【题型】选择题　【知识点】立体几何　【难度】medium
在四棱锥\(S-ABCD\)中，若\(\overrightarrow{SA}=x\overrightarrow{SB}+y\overrightarrow{SC}+z\overrightarrow{SD}\)，则实数组\((x,y,z)\)可能是（ ）

A. \((1,1,1)\) \quad B. \((1,-1,1)\) \quad C. \((1,0,-1)\) \quad D. \((1,-1,-1)\)

\vspace{1em}
【解答】
【答案】B

\vspace{1em}

【知识点】空间向量加减运算的几何表示

\vspace{1em}

【分析】利用底面是平行四边形判断B，根据向量的线性运算与向量的共线与共面性质判断A,C,D。

\vspace{1em}

【详解】

对于选项A，取\(BC\)的中点\(E\)，连接\(SE,DE\)，取\(DE\)的中点\(F\)，连接\(SF\)，若\((x,y,z)=(1,1,1)\)，则
\[
\overrightarrow{SA}=\overrightarrow{SB}+\overrightarrow{SC}+\overrightarrow{SD}=2\overrightarrow{SE}+\overrightarrow{SD}=\overrightarrow{SE}+\overrightarrow{SE}+\overrightarrow{SD}=\overrightarrow{SE}+2\overrightarrow{SF}\neq\overrightarrow{SA},
\]
故A错误；

对于选项B，若底面是平行四边形，设\(AC\cap BD=O\)，则\(\overrightarrow{SA}+\overrightarrow{SC}=2\overrightarrow{SO}=\overrightarrow{SB}+\overrightarrow{SD}\)，因此\(\overrightarrow{SA}=\overrightarrow{SB}-\overrightarrow{SC}+\overrightarrow{SD}\)，即\((x,y,z)=(1,-1,1)\)，故B正确；

对于选项C，若\((x,y,z)=(1,0,-1)\)，则
\[
x\overrightarrow{SB}+y\overrightarrow{SC}+z\overrightarrow{SD}=\overrightarrow{SB}-\overrightarrow{SD}=\overrightarrow{DB}\neq\overrightarrow{SA},
\]
故C错误；

对于选项D，若\((x,y,z)=(1,-1,-1)\)，则
\[
x\overrightarrow{SB}+y\overrightarrow{SC}+z\overrightarrow{SD}=\overrightarrow{SB}-\overrightarrow{SC}-\overrightarrow{SD}=\overrightarrow{CB}-\overrightarrow{SD},
\]
但\(BC\not\subset\)平面\(SAD\)，即\(\overrightarrow{SA},\overrightarrow{SD},\overrightarrow{CB}\)不共面，因此\(\overrightarrow{SA}=\overrightarrow{CB}-\overrightarrow{SD}\)不可能成立，故D错误。

\vspace{1em}

故选：B.

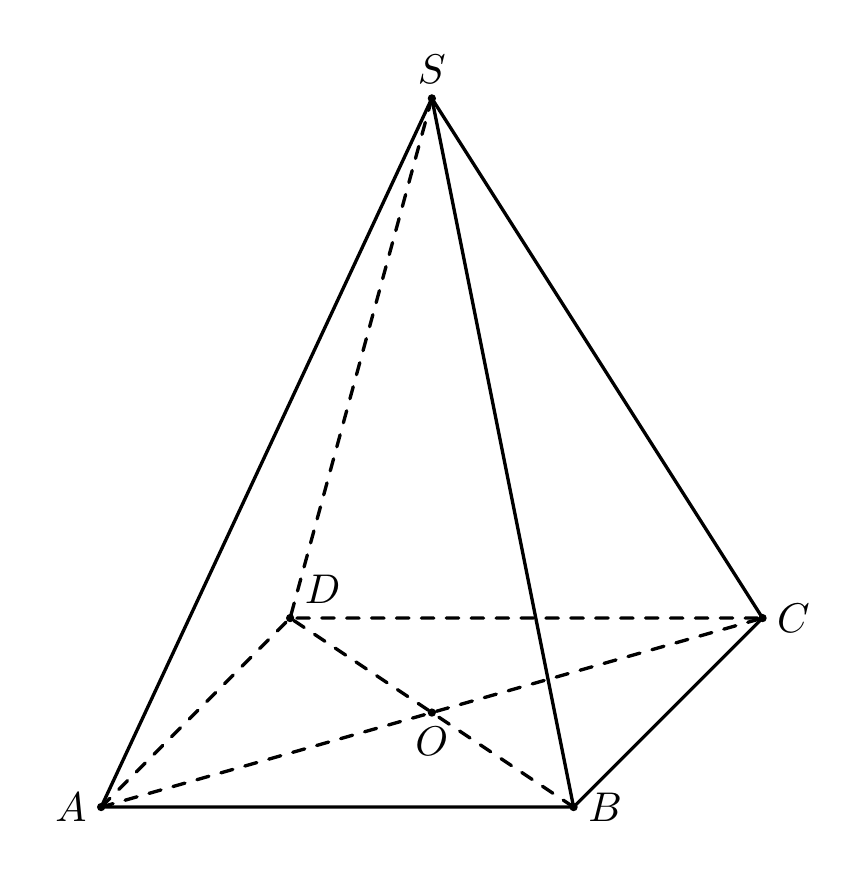
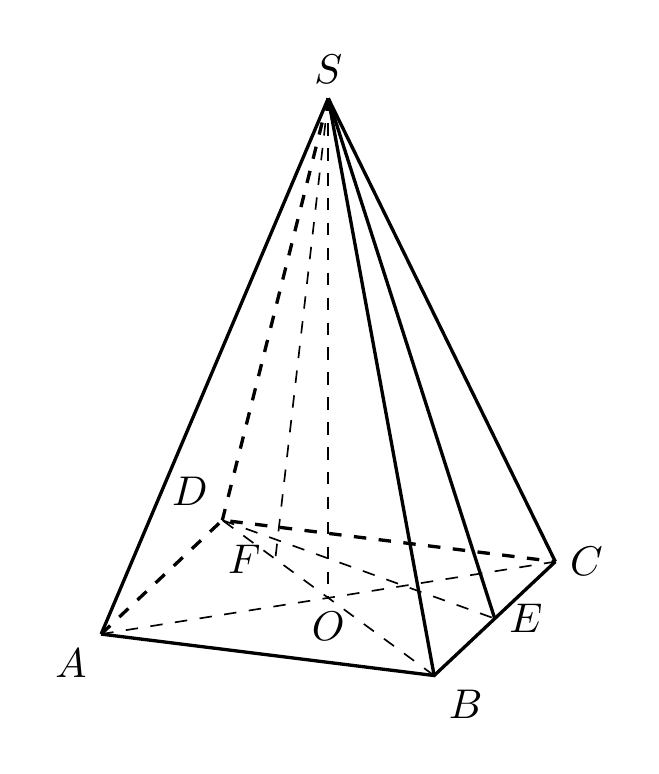